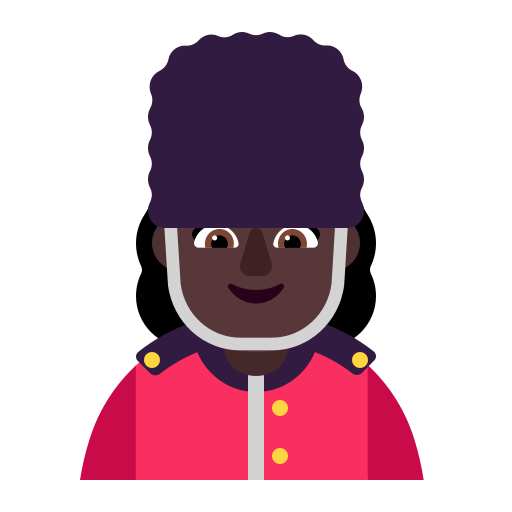
woman guard flat dark